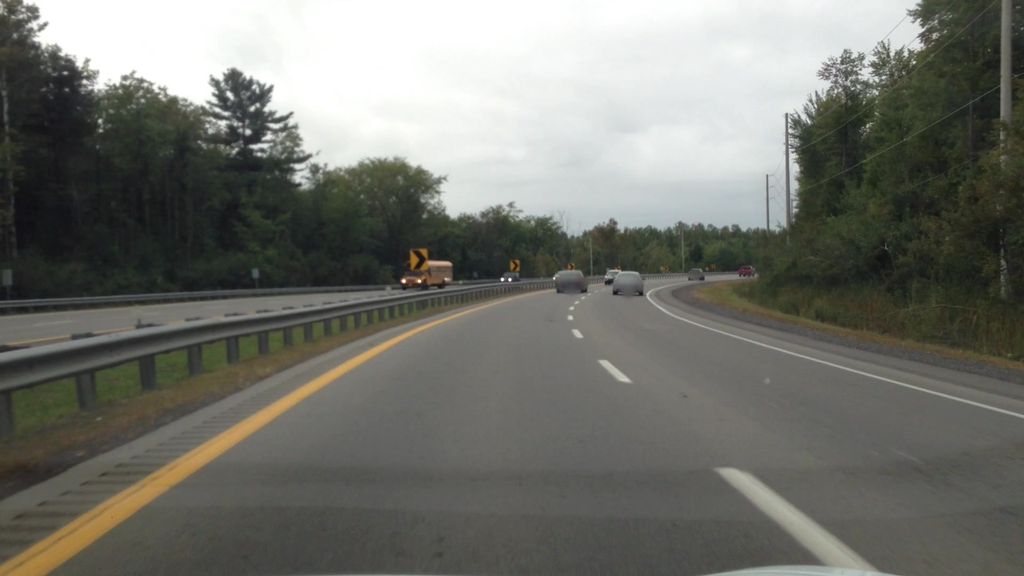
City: ottawa-gatineau